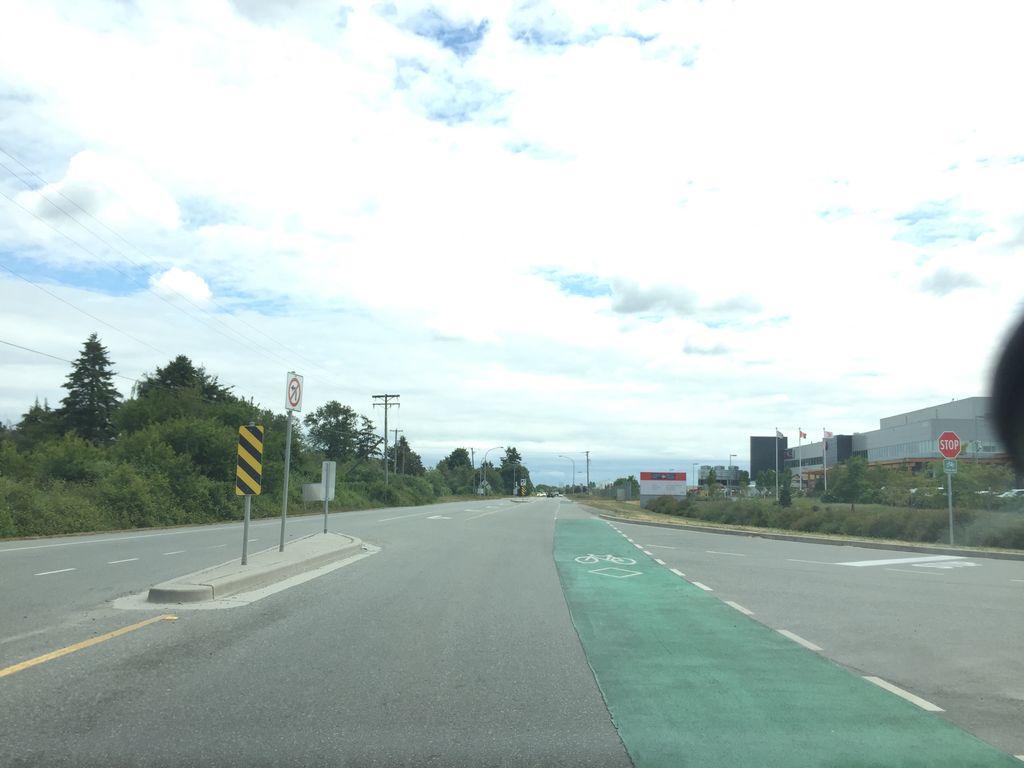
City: vancouver